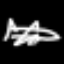
Label: airplane